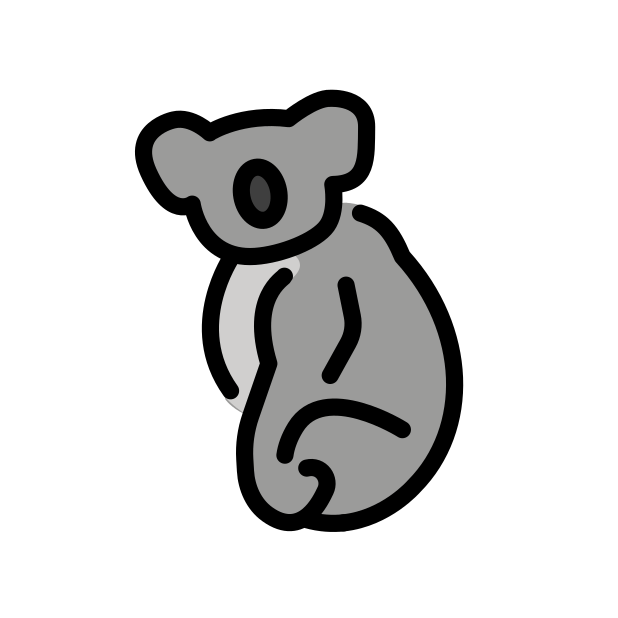
koala